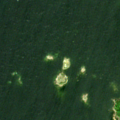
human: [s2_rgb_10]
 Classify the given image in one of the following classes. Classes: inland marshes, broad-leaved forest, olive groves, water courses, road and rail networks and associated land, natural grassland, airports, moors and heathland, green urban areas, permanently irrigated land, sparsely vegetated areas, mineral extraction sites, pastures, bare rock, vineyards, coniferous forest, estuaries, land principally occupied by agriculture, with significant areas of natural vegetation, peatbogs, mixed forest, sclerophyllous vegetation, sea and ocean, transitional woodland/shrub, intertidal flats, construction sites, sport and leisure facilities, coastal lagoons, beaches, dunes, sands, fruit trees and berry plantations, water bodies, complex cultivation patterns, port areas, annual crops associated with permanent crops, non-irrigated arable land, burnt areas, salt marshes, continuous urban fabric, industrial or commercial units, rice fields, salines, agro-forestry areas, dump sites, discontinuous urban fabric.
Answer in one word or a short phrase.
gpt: mixed forest, sea and ocean